Question: So I have an application that is split into 2 parts - on the left there is a custom menu, on the right a grid that holds all the "content" (different screens).
It looks something like this:

Also, when the different buttons are hit, the menu on the left will fill up with different buttons (for example, if you hit the review button, the menu would become something along the lines):
'''
Start Date
End Date
Employee
Project
...
'''
I am pretty sure that I want each of the screens (to go on the right) to be their own user controls.
But my question is this: Should each of the menu's be user controls? This makes it a little harder to use them. Then I have to worry about having getters/setters so the main window can listen on the menu's buttons, etc.
The other option is to just programmatically add the buttons in the mainWindow, this way I can just add the listeners right in mainWindow.cs (into a grid)
Which is the better method? Or is there another method which is favoured?
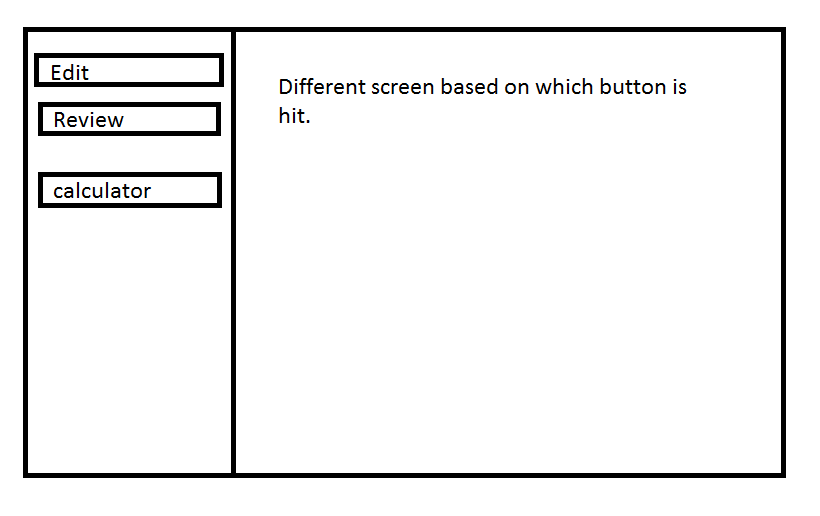
Answer: The entire window can be done easily as a 'Grid'.
The left side can just hold a 'StackPanel' or other layout control with your buttons.
You can use a 'ContentPresenter' to hold the content on the right. When you trigger your buttons, just change the bound content, and it will update with your appropriate user controls.